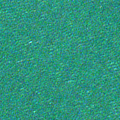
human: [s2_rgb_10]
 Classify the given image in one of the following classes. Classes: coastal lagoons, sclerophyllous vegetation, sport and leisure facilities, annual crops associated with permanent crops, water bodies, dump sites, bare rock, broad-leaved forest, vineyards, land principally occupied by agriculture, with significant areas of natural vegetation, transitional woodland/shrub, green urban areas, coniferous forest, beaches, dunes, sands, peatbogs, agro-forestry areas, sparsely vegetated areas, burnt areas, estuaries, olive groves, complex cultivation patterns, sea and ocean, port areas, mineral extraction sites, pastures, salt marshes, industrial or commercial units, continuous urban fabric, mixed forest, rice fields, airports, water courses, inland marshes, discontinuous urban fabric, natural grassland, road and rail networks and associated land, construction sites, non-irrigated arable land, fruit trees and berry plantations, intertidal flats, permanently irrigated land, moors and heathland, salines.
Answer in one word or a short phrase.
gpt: sea and ocean